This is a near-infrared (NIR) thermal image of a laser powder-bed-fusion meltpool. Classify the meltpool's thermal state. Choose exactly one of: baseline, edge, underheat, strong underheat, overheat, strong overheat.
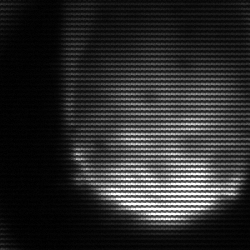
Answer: edge